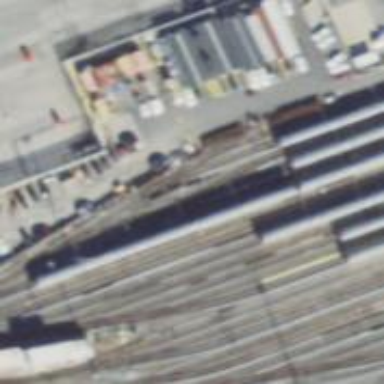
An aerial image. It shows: Electrified rail service yard.